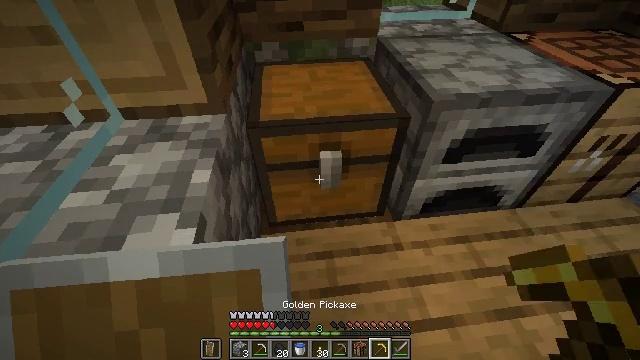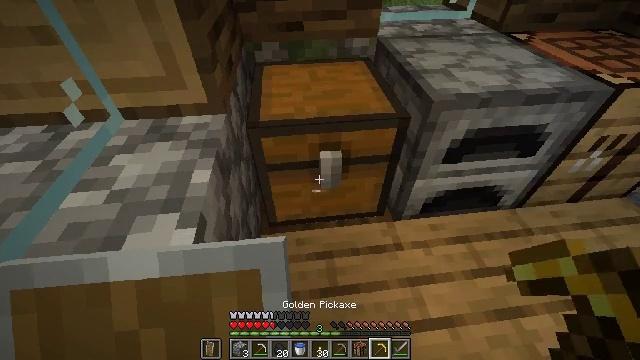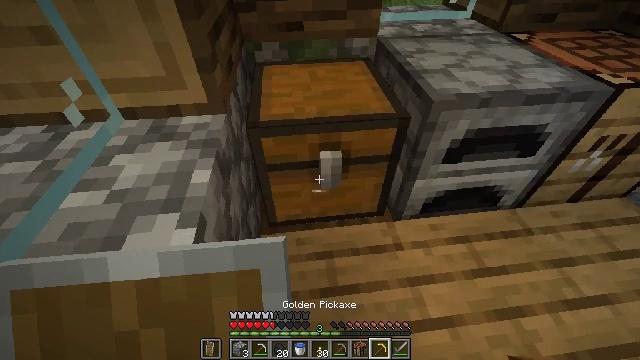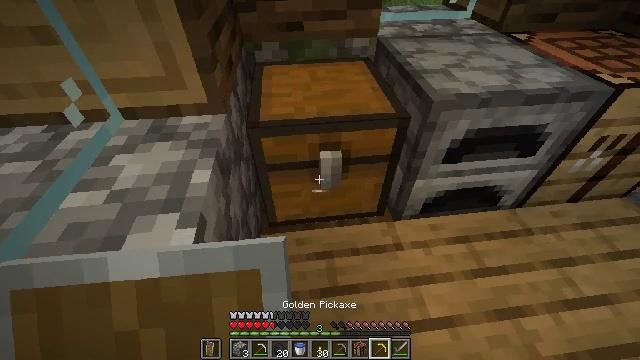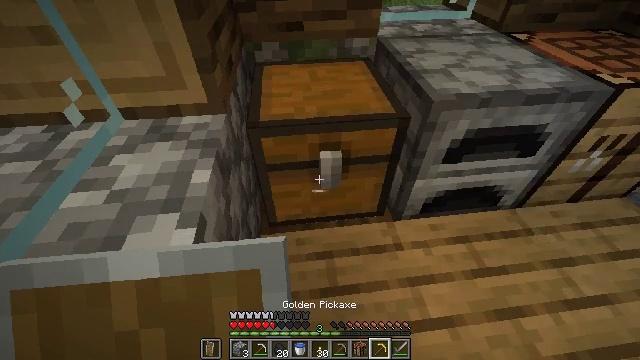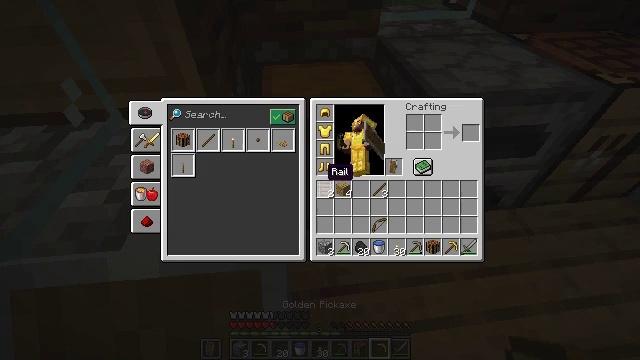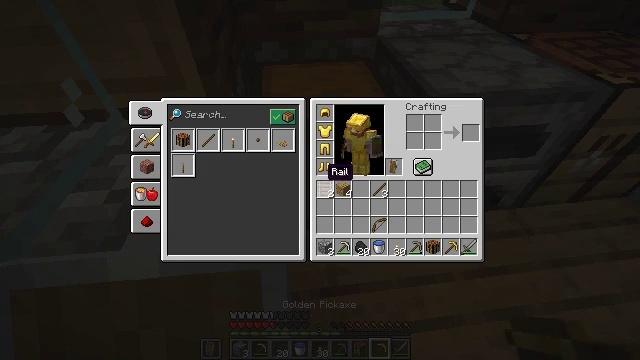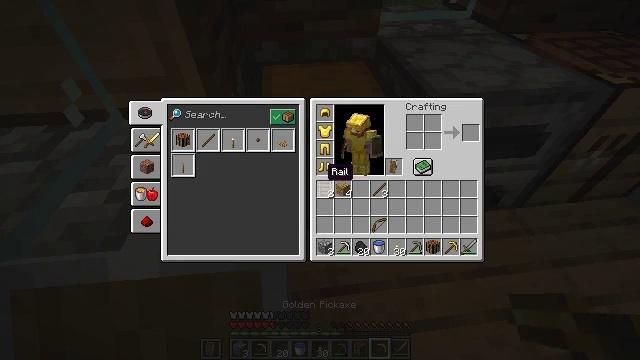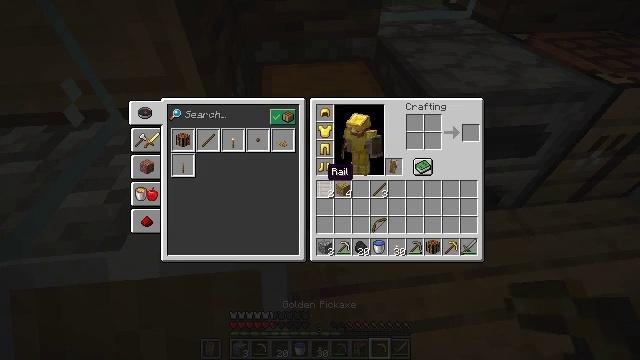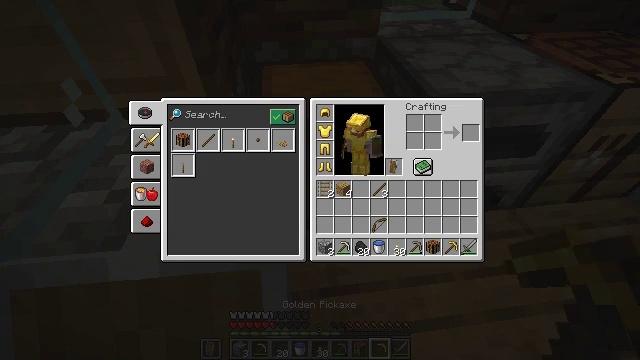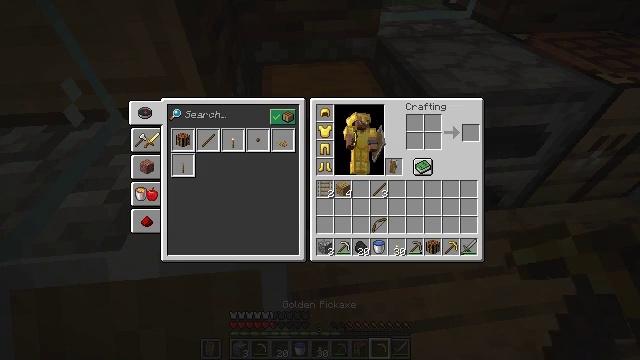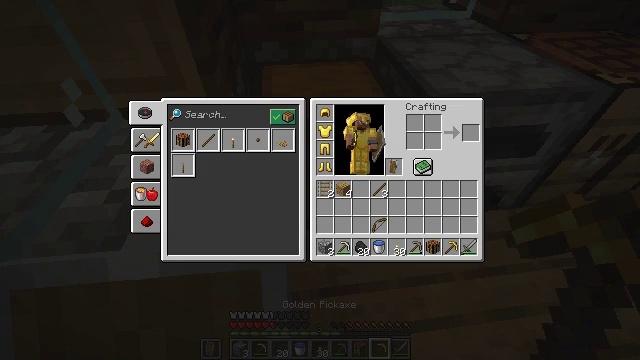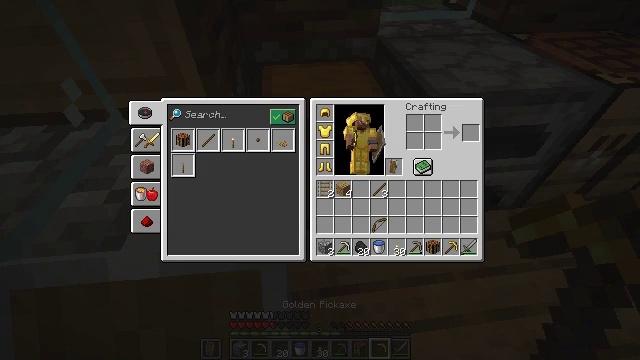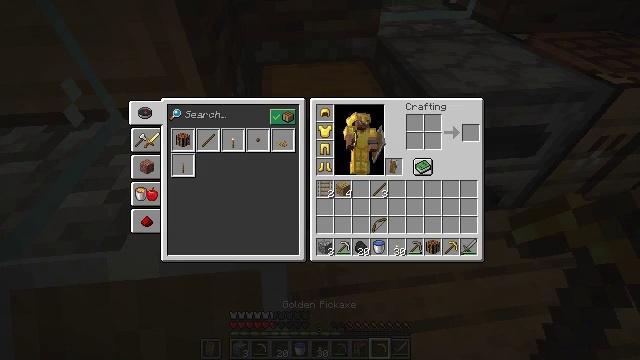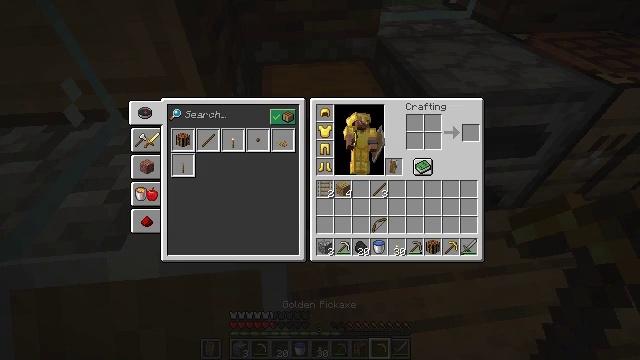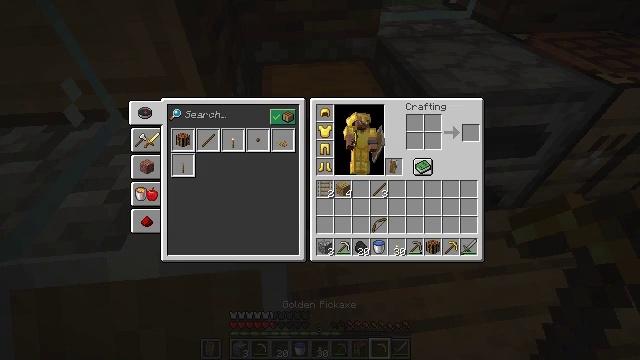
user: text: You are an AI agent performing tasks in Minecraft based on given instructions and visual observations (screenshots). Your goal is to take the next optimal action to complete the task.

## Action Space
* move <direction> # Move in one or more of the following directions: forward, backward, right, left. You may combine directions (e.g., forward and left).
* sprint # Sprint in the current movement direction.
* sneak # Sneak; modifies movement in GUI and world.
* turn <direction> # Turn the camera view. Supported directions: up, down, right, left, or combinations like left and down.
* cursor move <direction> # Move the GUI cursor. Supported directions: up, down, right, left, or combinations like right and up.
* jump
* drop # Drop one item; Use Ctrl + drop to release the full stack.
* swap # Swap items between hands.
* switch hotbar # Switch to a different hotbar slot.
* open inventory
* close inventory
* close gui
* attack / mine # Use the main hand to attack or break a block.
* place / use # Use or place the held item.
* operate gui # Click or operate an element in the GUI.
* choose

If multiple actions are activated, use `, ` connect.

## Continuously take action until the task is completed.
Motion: motion action
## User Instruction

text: Gather grass on the ground.
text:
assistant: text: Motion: no_op
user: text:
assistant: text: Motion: no_op
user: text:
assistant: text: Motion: no_op
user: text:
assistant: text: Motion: no_op
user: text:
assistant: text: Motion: close inventory
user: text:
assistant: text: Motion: close inventory
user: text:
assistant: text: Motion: close inventory
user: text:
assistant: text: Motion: close inventory
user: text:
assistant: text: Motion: turn right and up
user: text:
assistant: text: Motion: no_op
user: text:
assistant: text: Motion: no_op
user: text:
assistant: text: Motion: no_op
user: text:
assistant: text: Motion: no_op
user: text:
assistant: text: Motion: no_op
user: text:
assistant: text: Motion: no_op
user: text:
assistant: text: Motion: turn left and up
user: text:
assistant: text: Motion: turn left and down
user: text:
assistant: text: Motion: turn left and down
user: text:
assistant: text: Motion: turn right and up
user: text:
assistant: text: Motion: no_op
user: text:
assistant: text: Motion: no_op
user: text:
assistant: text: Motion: no_op
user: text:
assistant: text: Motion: turn right and up
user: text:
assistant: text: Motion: turn right and up
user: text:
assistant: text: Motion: no_op
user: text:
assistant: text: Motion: no_op
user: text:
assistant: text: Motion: no_op
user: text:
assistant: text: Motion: turn right and up
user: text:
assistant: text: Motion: turn left and down
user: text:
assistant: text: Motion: no_op